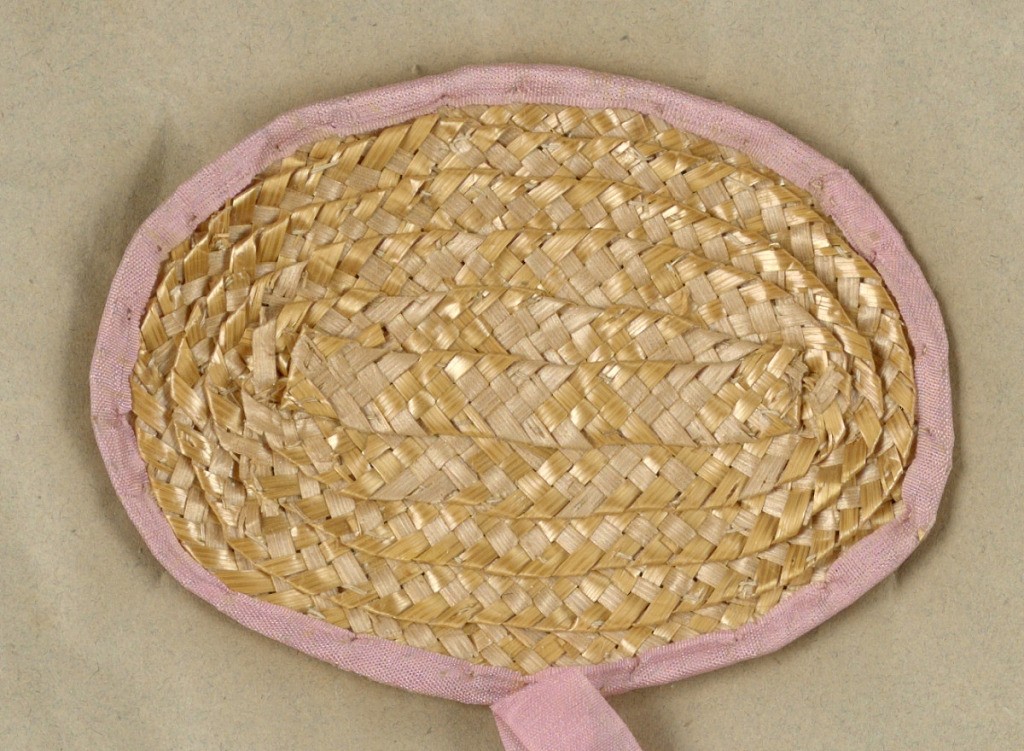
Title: Sewing instruction book samples
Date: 1829
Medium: Straw, silk, flannel
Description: A) and c) oval mats made of straw braid, edged with pink silk binding.b) Book or case for needles; covers of woven straw edged with pink silk binding and lined with white silk; leaves of flannel for needles.